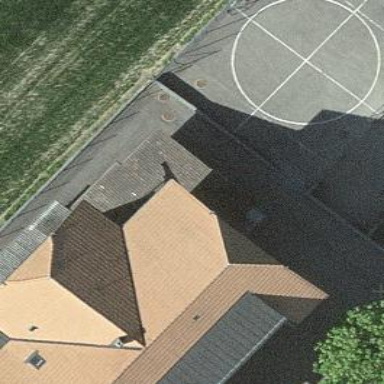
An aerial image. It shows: School building.